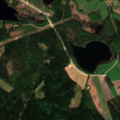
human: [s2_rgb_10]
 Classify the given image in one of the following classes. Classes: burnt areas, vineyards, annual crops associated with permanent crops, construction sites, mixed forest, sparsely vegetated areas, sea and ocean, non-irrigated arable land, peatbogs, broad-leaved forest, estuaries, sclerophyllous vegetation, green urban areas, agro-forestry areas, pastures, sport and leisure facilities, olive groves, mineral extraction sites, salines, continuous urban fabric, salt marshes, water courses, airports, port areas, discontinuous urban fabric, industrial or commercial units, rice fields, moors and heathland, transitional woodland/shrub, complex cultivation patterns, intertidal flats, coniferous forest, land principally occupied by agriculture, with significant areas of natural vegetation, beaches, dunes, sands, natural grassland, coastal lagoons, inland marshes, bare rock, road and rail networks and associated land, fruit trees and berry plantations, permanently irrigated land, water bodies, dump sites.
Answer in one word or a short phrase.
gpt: coniferous forest, mixed forest, water bodies